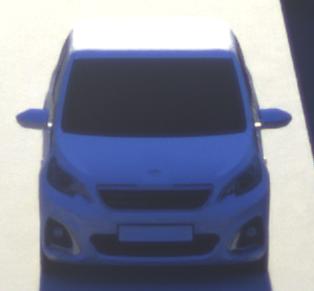
Make: Peugeot
Model: 108 1.0 VTi 68
Detailed model: 108
Model produced from: 2015/03
Model produced until: 2016/10
Doors: 3
Color: white
Road condition: dry road
Daytime: sunrise or sunset
Contrast: medium contrast